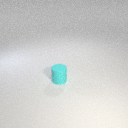
small cyan rubber cylinder